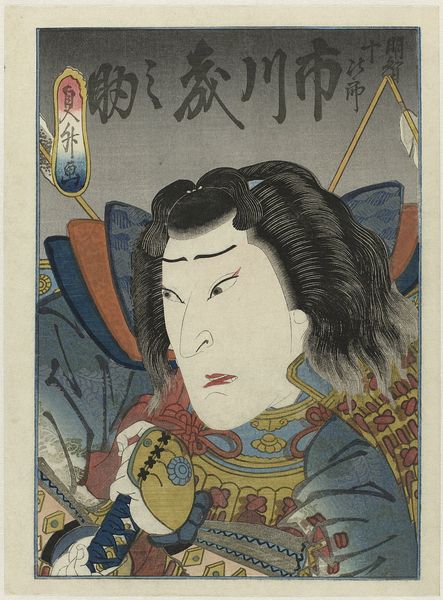
Titel: Ichikawa Morinosuke als Akechi Jûjirô in het toneelstuk ‘Toki wa ima kikyô no hataage’, Wakadayû Theater
Künstler: Utagawa Sadamasu
Standort: Amsterdam
Institution: Rijksmuseum
Schlagwörter: japan, asien, krieger, gebrochener pfeil